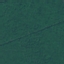
Land use / land cover: Forest